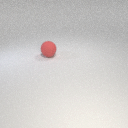
large red rubber sphere